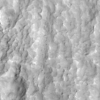
Label: not_dusty